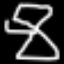
Label: hourglass